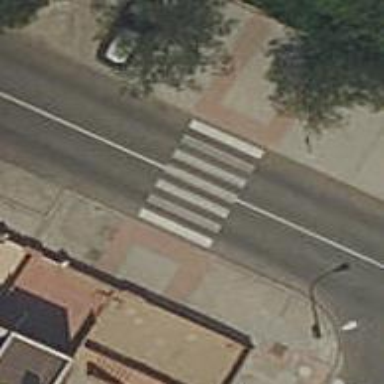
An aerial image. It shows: Zebra crossing on the road.